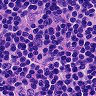
Metastatic tissue present: no